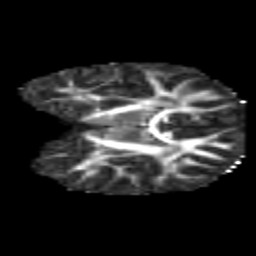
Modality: FA
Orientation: coronal
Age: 7
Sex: female
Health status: healthy